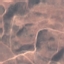
Land use / land cover: HerbaceousVegetation